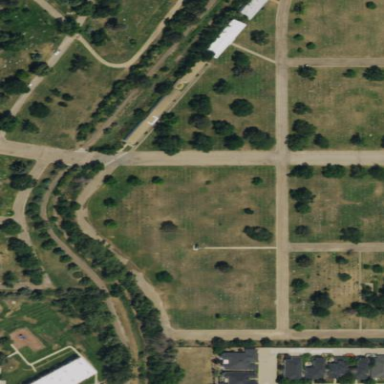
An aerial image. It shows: Cemetery.